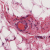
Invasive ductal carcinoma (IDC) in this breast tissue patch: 0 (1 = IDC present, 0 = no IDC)